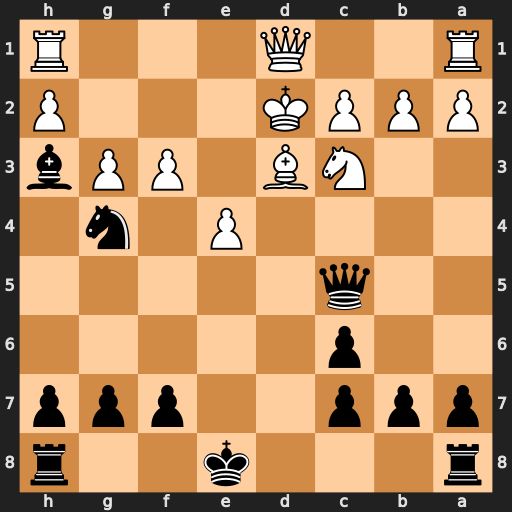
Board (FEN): r3k2r/ppp2ppp/2p5/2q5/4P1n1/2NB1PPb/PPPK3P/R2Q3R
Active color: b
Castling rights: kq
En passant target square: -
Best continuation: Qe3#